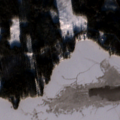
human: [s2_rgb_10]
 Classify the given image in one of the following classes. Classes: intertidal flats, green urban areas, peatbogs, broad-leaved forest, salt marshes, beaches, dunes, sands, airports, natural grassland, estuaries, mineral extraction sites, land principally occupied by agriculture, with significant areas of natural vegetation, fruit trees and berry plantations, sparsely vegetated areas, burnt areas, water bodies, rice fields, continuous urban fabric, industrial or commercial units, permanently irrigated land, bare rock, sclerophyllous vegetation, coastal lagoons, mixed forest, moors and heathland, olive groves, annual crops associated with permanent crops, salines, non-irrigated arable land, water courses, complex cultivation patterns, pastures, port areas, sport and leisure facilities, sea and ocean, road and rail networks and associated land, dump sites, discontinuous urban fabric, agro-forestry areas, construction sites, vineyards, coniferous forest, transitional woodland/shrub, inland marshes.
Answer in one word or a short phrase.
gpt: coniferous forest, mixed forest, water bodies